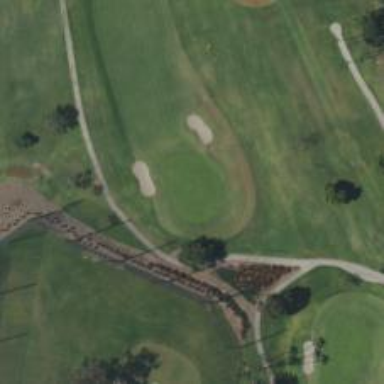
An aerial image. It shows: View of golf hole.